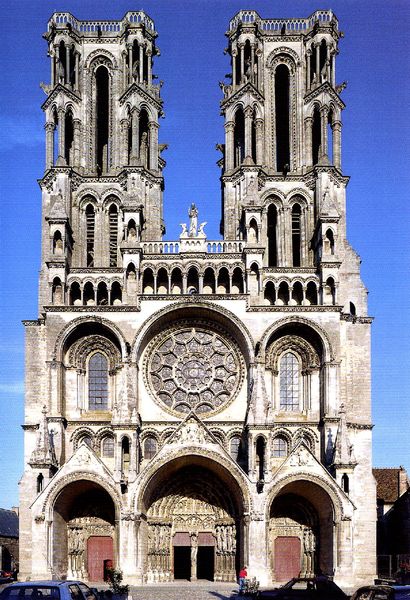
Titel: Laon, Kathedrale Notre Dame
Standort: Laon (EU - F)
Schlagwörter: blau, himmel, bunt, fenster, frankreich, marmor, paris, pfeiler, schwarz, säulen, tür, dach, gebäude, haus, rot, stein, kirche, gotik, turm, engel, farbig, fassade, türen, giebel, platz, auto, figuren, rundbogen, zinnen, foto, eingang, türme, balustrade, dom, kathedrale, portal, skulpturen, chartres, rosette, triforium, romanik, gothik, autos, giebeö, fensterrose, gewände, bleiverglasung, coeur, sacre